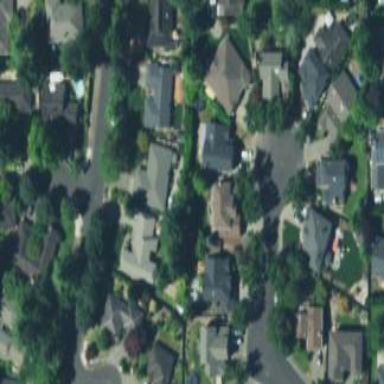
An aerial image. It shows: This residential area consists of single-family homes.